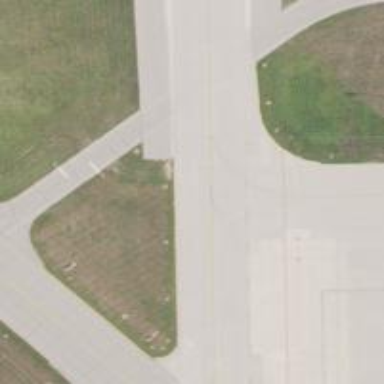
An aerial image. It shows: Image of taxiway at airport.